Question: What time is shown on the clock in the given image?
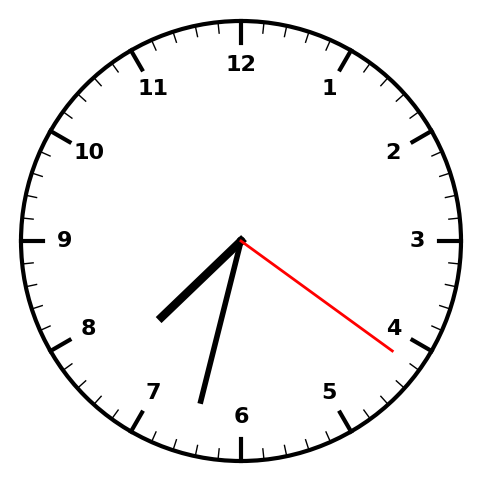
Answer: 07:32:21